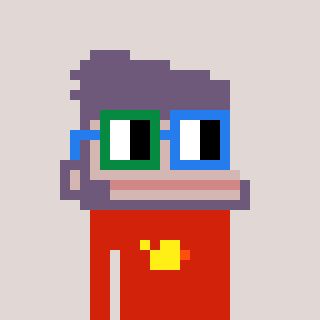
a pixel art character with square green and blue glasses, a ape-shaped head and a red-colored body on a warm background